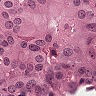
Metastatic tissue present: yes